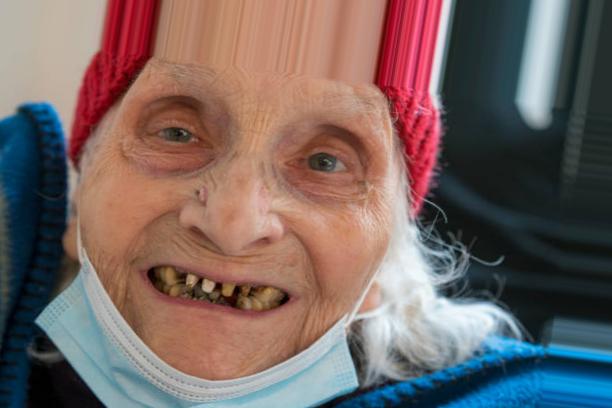
Condition: Tooth Discoloration